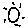
Label: sun